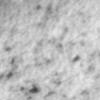
Label: no_change